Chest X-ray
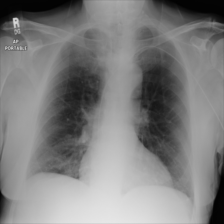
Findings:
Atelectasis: negative
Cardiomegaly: negative
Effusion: negative
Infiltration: negative
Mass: negative
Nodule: negative
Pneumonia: negative
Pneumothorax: negative
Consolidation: negative
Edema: negative
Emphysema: negative
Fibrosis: negative
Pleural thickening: negative
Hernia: negative